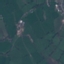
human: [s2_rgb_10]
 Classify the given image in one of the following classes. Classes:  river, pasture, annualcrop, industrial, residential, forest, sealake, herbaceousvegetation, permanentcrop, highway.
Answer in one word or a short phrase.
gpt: Pasture